Question: The images used in the website are stored here (in the Images folder) -

And the images are referenced this way -
'''
<img src="@Url.Content("/Images/greenDot.png")" style="margin-right: 10px;"/>
'''
When I run the website on my local machine, all the images get loaded fine. But when I deploy it on IIS and run that website none of the images get loaded.
Errors -
'''
Failed to load resource: the server responded with a status of 404 (Not found) http://54.234.60.214/Images/Logo_Innosolv.jpg
Failed to load resource: the server responded with a status of 404 (Not Found) http://54.234.60.214/Images/Icons/bid.png
'''
What seems to be the problem? Do I move the images to some other folder or do I change the way I reference them in the views?
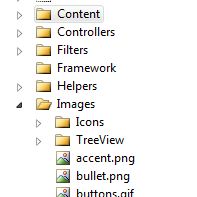
Answer: Add the ~ sign in your path to the image.
'''
<img src="@Url.Content("~/Images/greenDot.png")" style="margin-right: 10px;"/>
'''
If you have authentication in your website, check if the path to the folder has public rights. You must do this in your web.config.